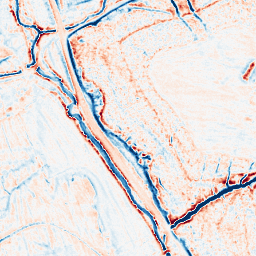
Category: edge_preserving
Decomposition family: anisotropic_diffusion
Decomposition parameters: iterations: 50
kappa: 30
gamma: 0.05
Upsampling method: linear_exact
Upsampling parameters: scale: 4
Upsampling scale: 4